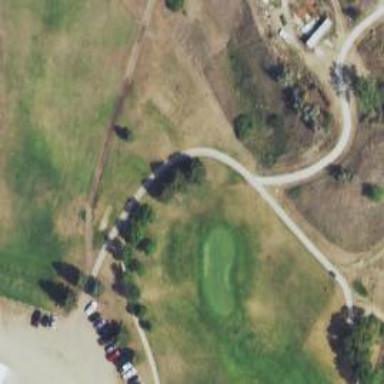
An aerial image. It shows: Path for both roads and golfers.